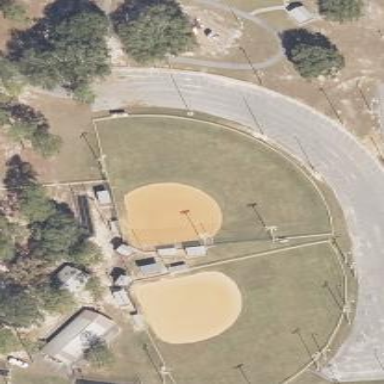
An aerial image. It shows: Softball pitch for leisure and sport activities.